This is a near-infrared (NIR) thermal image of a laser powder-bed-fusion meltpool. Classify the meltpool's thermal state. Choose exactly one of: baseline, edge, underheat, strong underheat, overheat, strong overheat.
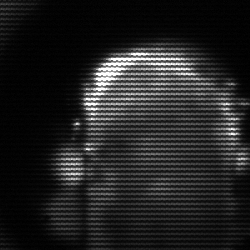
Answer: baseline